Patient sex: F
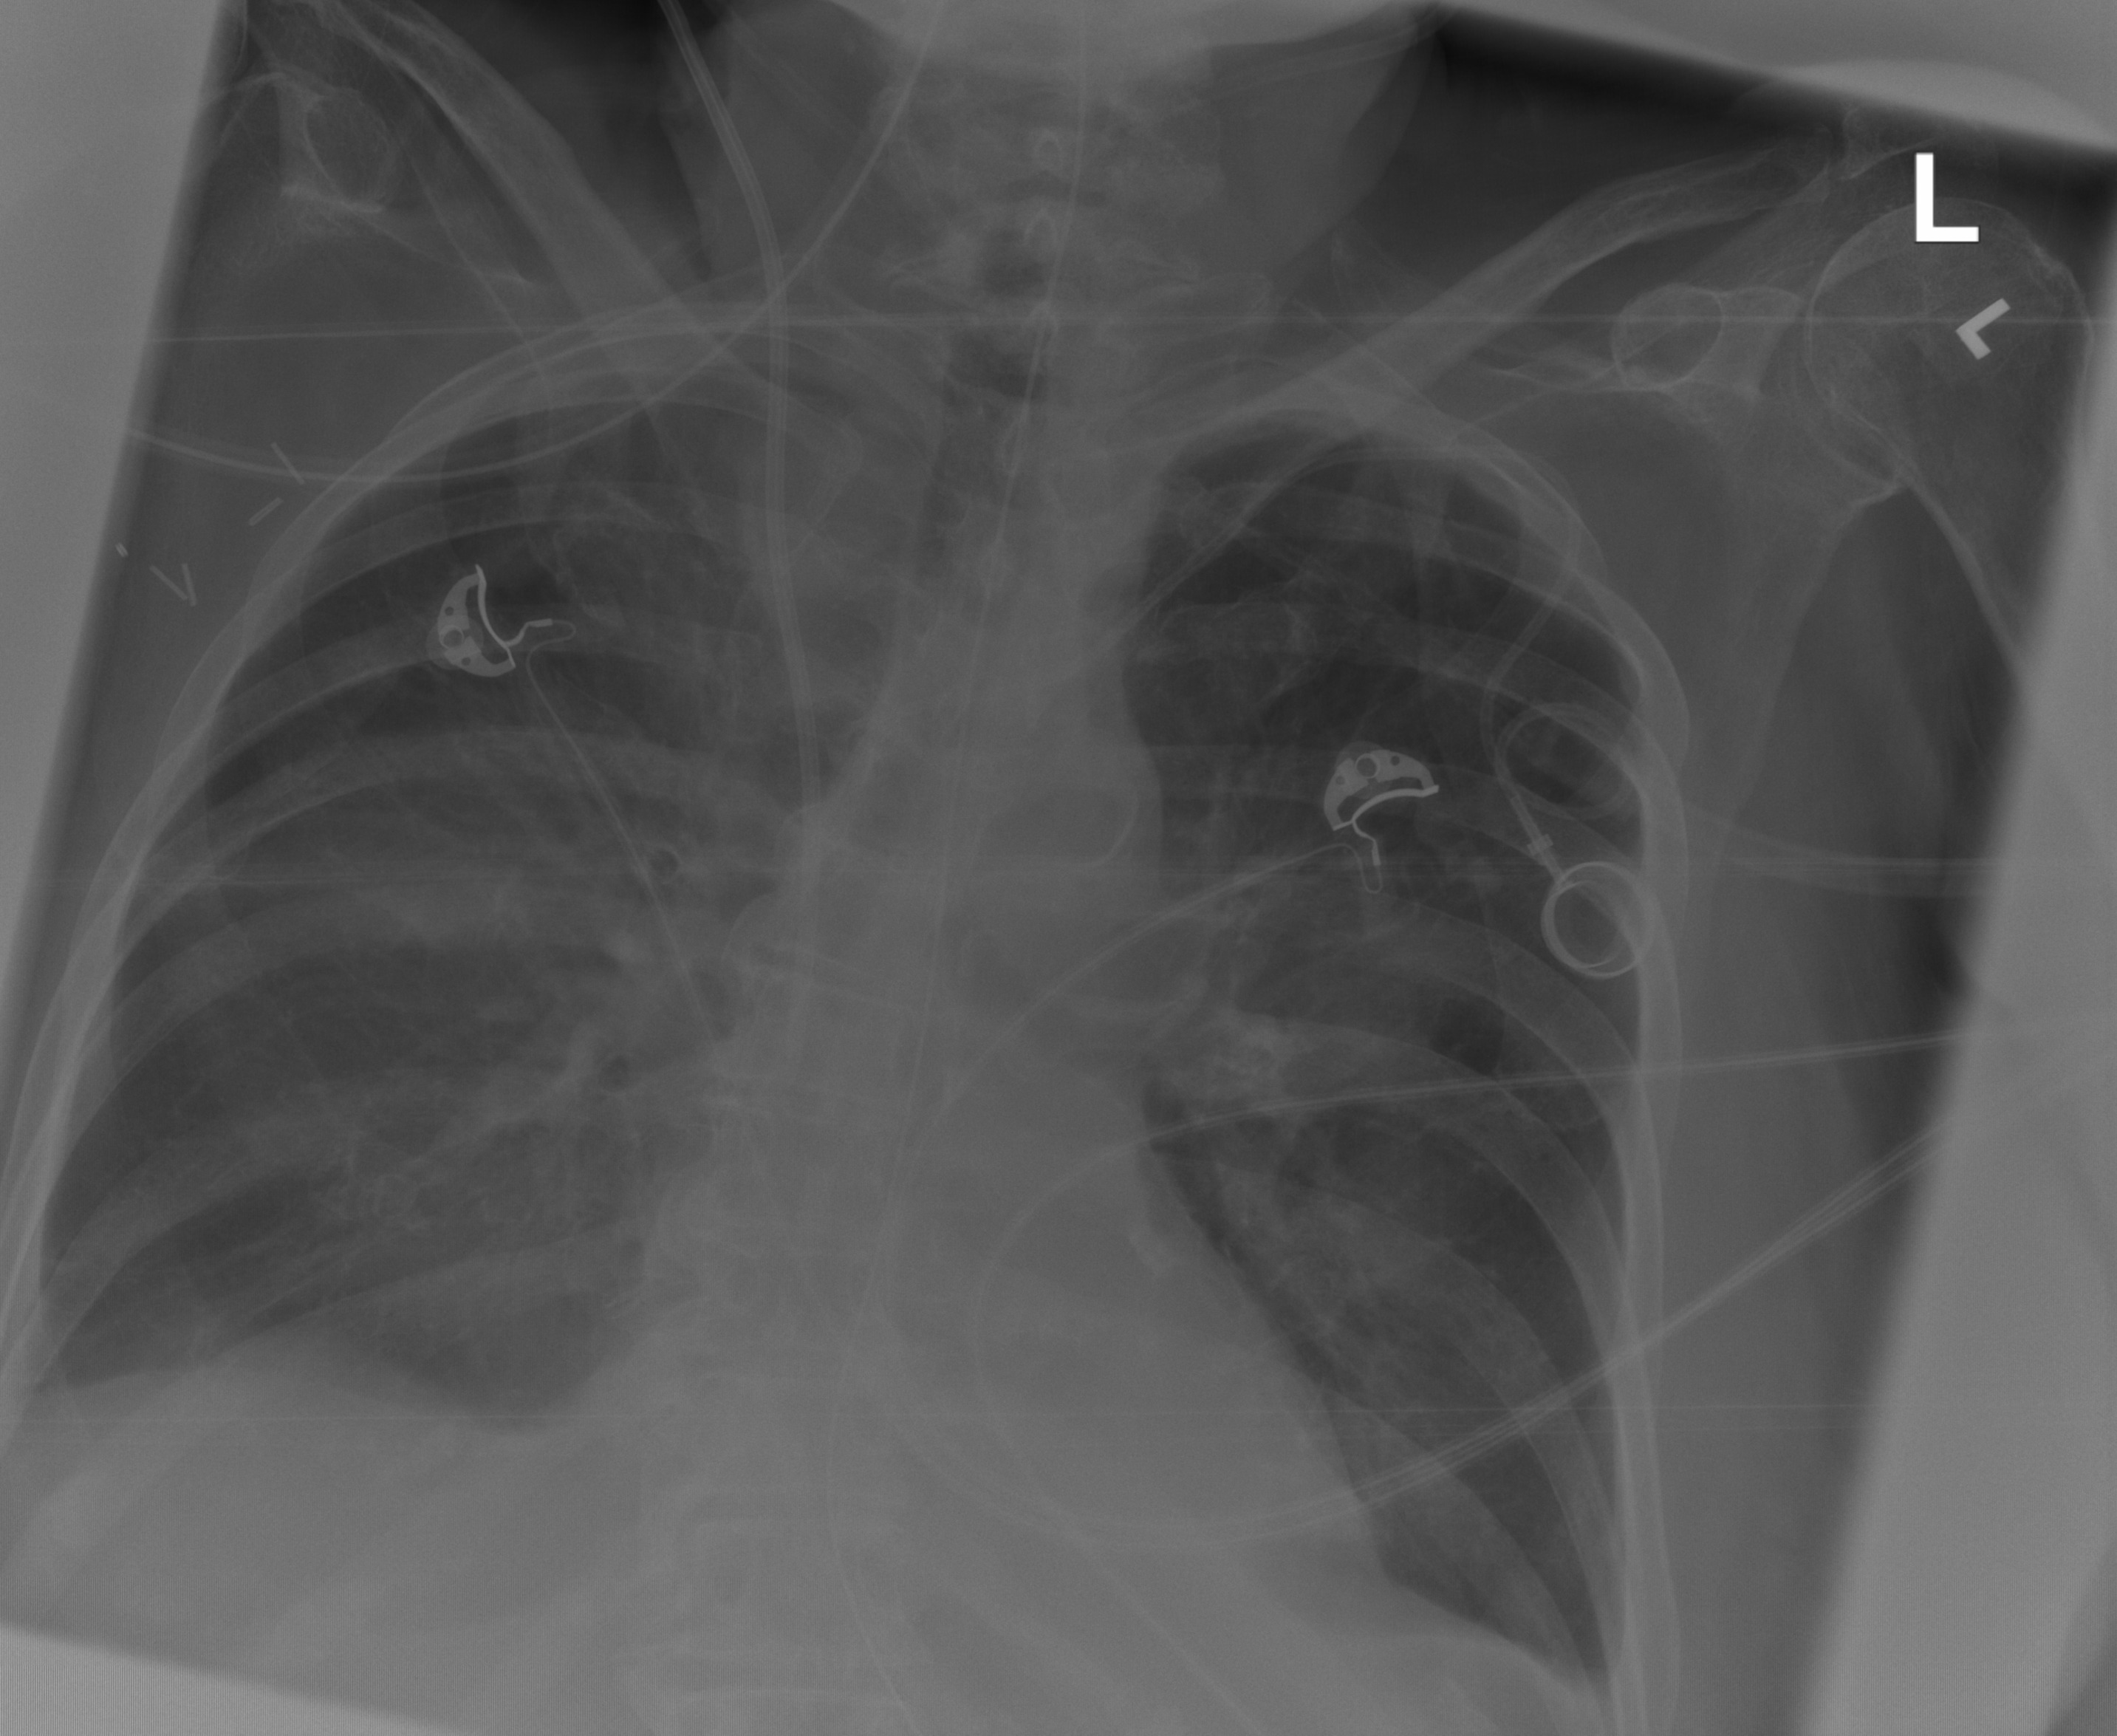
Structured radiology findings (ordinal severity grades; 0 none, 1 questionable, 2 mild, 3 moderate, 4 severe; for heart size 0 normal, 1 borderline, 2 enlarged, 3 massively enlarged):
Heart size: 0
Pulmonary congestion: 2
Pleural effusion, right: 2
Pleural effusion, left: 1
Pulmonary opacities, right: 2
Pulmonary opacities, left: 2
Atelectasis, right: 2
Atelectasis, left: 0